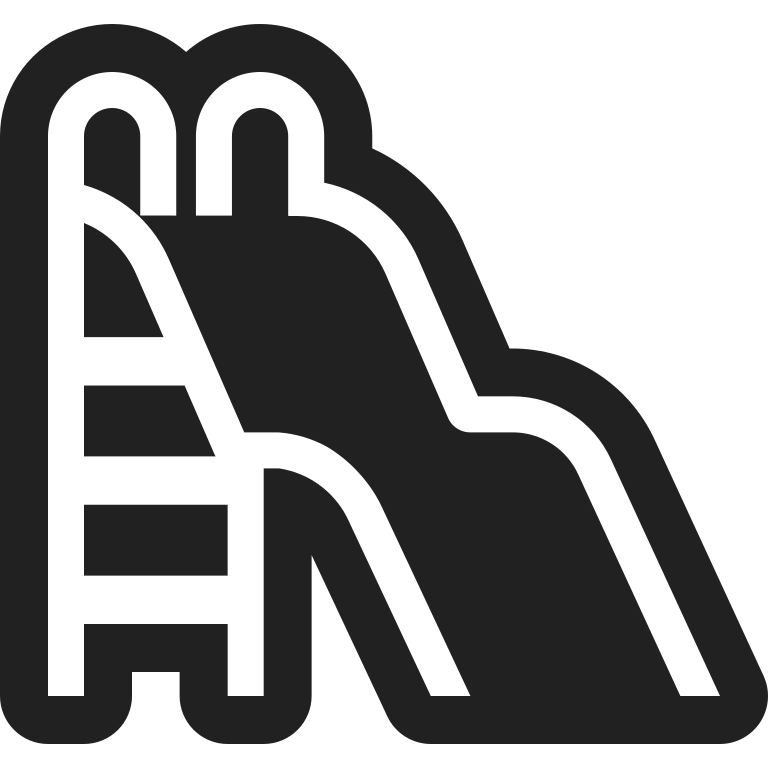
playground slide high contrast